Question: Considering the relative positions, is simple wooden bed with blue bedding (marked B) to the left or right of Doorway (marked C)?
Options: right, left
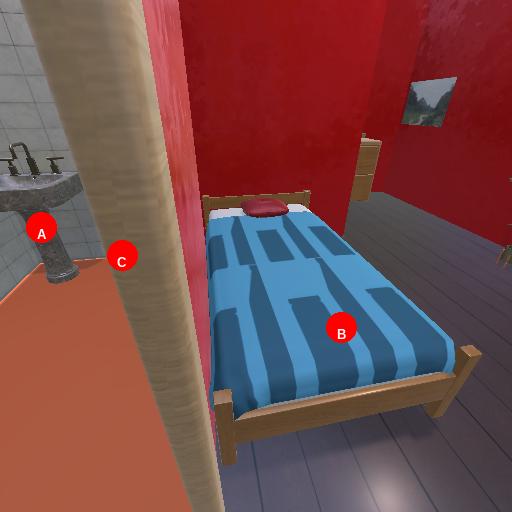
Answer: right